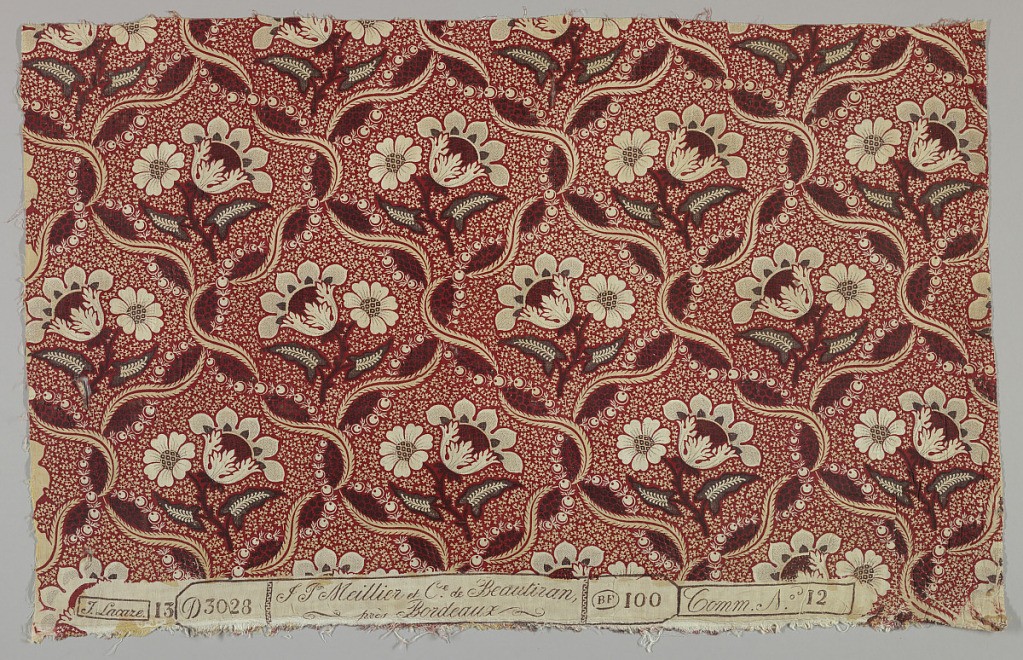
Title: Textile
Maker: J.P.Meiller et Cie., 1792 – 1826
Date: ca. 1800
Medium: cotton Technique: printed by block on plain weave using a different block for each color: red, black and yellow
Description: Sprig of flowers alternately facing left and right within a diamond grid of twisted vines.